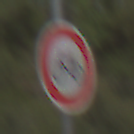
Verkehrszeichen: VerbotRadverkehr
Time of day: Midday
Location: Outdoor (Nature)
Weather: PartlyCloudy
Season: NotSpecified
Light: Natural